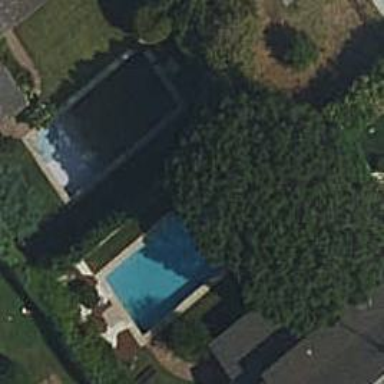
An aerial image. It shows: Swimming pool located in leisure land.